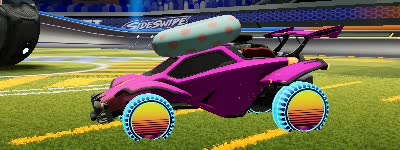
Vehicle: octane